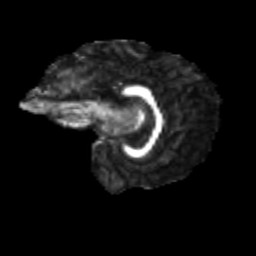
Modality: FA
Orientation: sagittal
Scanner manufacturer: siemens
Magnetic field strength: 3 T
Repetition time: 9.2 s
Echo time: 0.084 s